Question: I need the top bar to sit where it is, the sidebar to sit to the right then the blocks to fill in the left of the sidebar where it can then continue to right side when the sidebar isn't there anymore (hence blocks).
<URL>
Desired look:

CSS:
'''
html, body {
height: 100%;
margin: 0;
}
#contents-h {
width: 800px;
overflow: hidden;
padding: 20px;
background-color: #c1c1c1;
height: 100%;
}
.advertstop{
width: 800px;
height: 100px;
margin-bottom: 20px;
text-align: center;
background-color: red;
}
.advertside{
top: 0;
right: 0;
background-color: #000;
width: 160px;
height: 300px;
margin-bottom: 20px;
text-align: center;
}
.archiveentry{
width: 168px;
display: inline-block;
padding-bottom: 20px;
height: 100px;
background-color: green;
}
'''
HTML:
'''
<div id="contents-h">
<div class="advertstop">dsf</div>
<div class="advertside"></div>
<div class="archiveentry"></div>
<div class="archiveentry"></div>
<div class="archiveentry"></div>
<div class="archiveentry"></div>
<div class="archiveentry"></div>
<div class="archiveentry"></div>
<div class="archiveentry"></div>
<div class="archiveentry"></div>
<div class="archiveentry"></div>
'''
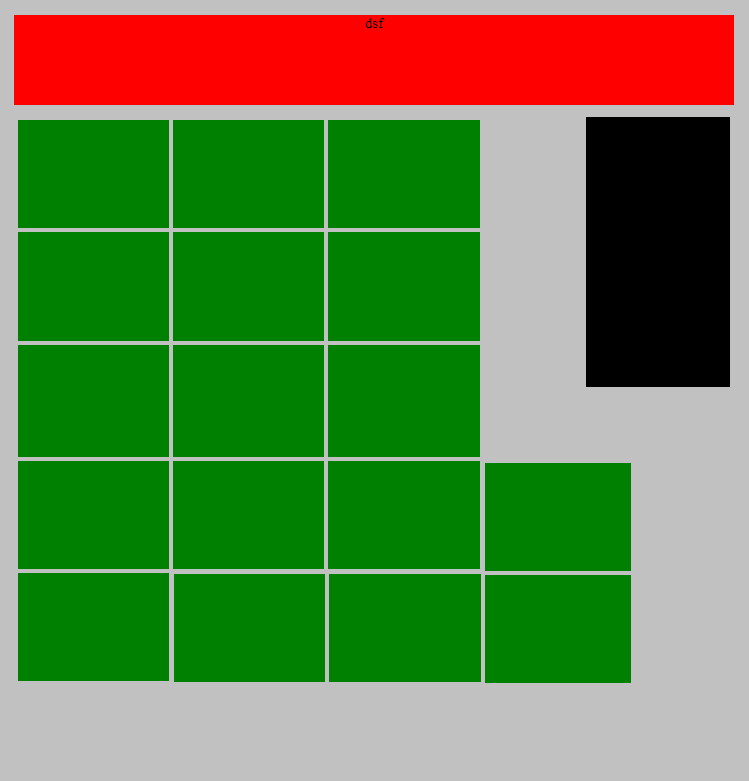
Answer: CSS
'''
.advertside{ float:right; }
'''
Fiddle: <URL>
Cheers